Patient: sex F, age 62
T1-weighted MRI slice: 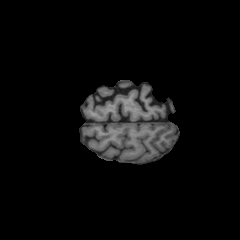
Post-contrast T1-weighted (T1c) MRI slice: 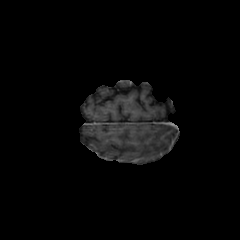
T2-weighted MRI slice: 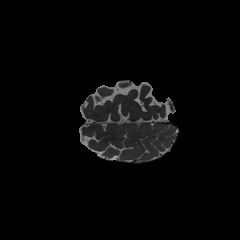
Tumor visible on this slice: no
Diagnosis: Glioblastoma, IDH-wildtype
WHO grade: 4